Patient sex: M
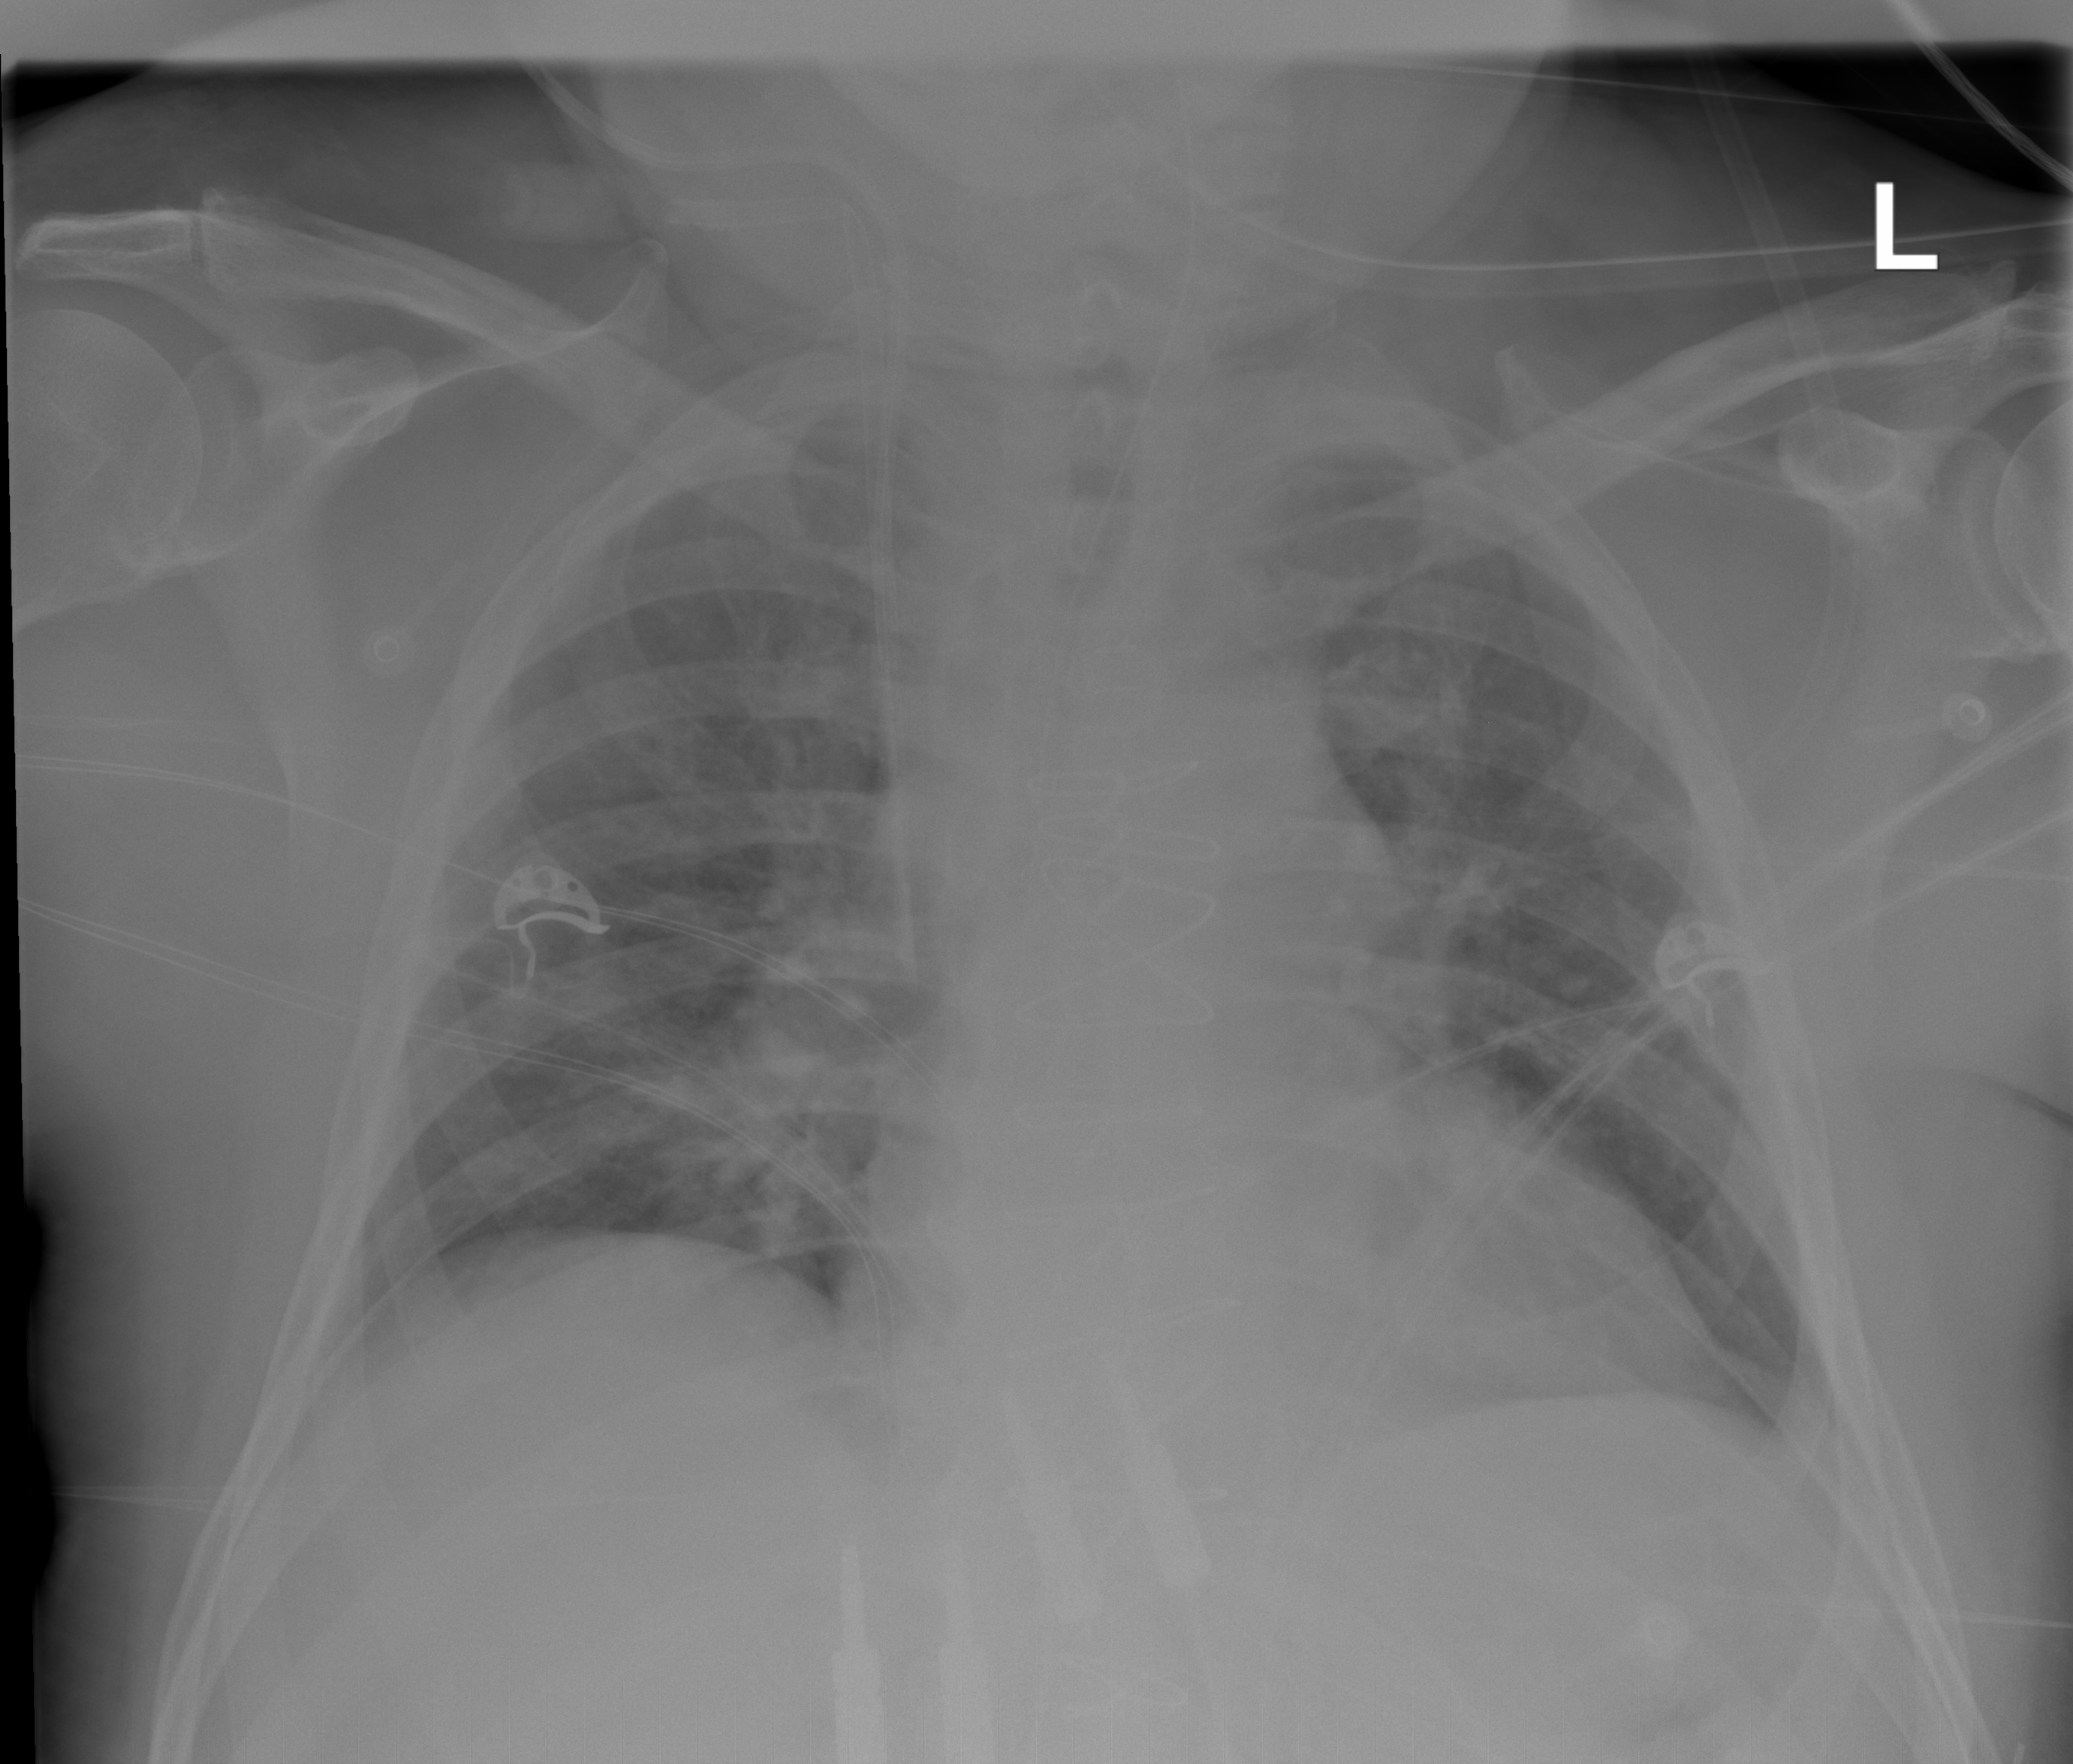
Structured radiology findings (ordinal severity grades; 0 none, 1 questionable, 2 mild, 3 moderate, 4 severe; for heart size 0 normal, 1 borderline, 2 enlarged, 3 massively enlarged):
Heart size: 2
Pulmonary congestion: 2
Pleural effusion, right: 0
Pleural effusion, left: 2
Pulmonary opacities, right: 2
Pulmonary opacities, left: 0
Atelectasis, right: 0
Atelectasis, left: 0